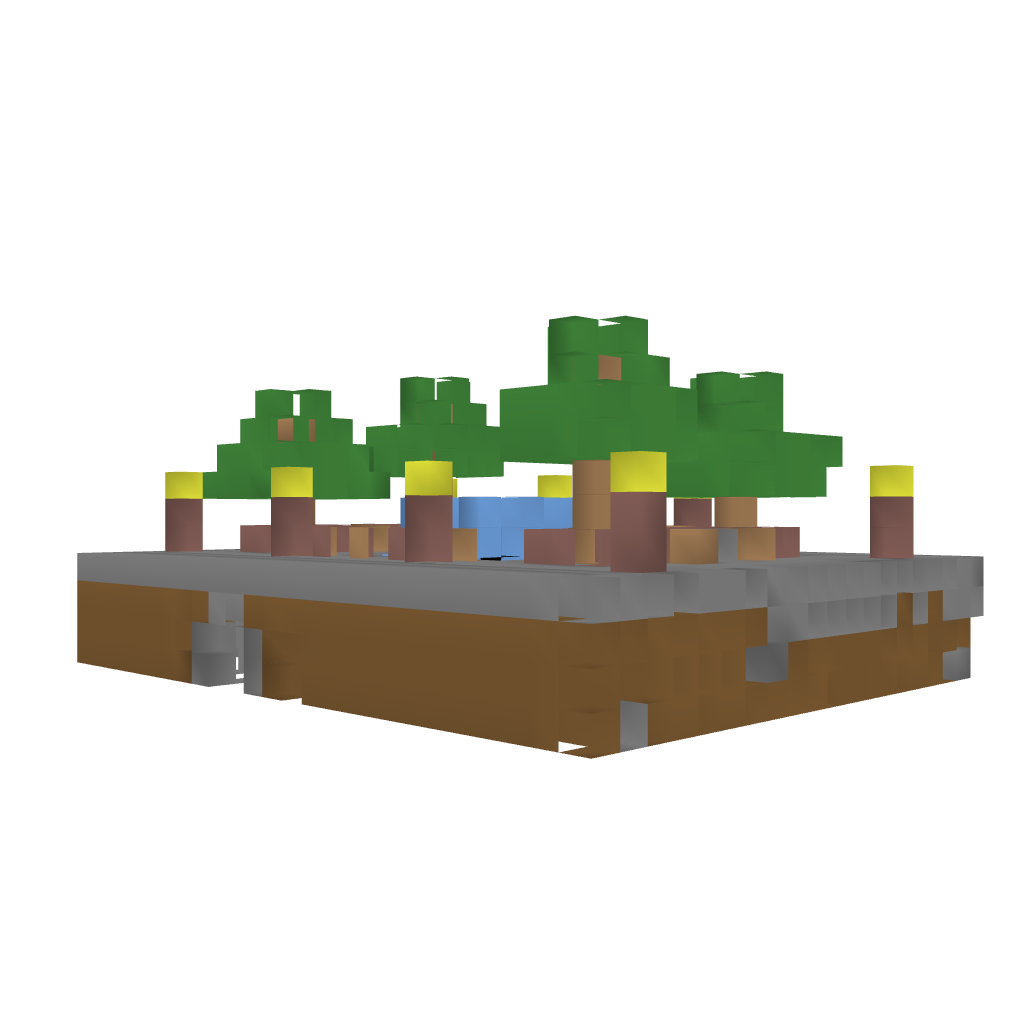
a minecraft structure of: Square (updated) bad low quality